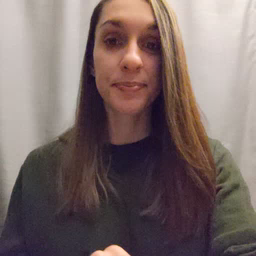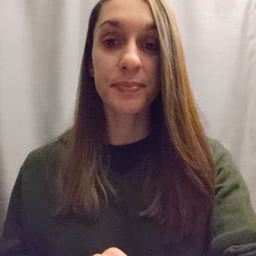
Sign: another